Question: I have a 'MainActivity' initially empty. When I click on the "plus" button, you open a 'DialogFragment' where there are two buttons("cancel" and "continue") and a 'EditText'. In 'EditText' you can write the name of the project (project 1 in this case) and by clicking "continue" you can create at run time the "Project 1", a "play" button and a 'TextView' "hello" placed as shown in the image below.
I would like the 'TextView' "hello" was positioned next to the "play" button on the same line.

Here is my code:
Method of the button "continue":
'''
@Override
public void onDialogPositiveClick(DialogFragment dialog) {
EditText editText = (EditText) dialog.getDialog().findViewById(R.id.project_name);
String projectName = editText.getText().toString();
LinearLayout.LayoutParams lp1 = new LinearLayout.LayoutParams(LayoutParams.WRAP_CONTENT, LayoutParams.WRAP_CONTENT);
lp1.gravity = Gravity.END;
Button projectButton = new Button(this);
projectButton.setText(projectName);
projectButton.setLayoutParams(lp1);
projectButton.setOnClickListener(projectListener);
LinearLayout.LayoutParams lp2 = new LinearLayout.LayoutParams(LayoutParams.WRAP_CONTENT, LayoutParams.WRAP_CONTENT);
lp2.gravity = Gravity.START;
lp2.setMarginStart(10);
Button playButton = new Button(this);
playButton.setBackgroundResource(R.drawable.play_button_green);
playButton.setLayoutParams(lp2);
TextView buttonView = new TextView(this);
buttonView.setText("Hello");
LinearLayout linearLayout = (LinearLayout) findViewById(R.id.button_row);
linearLayout.addView(projectButton);
linearLayout.addView(playButton);
linearLayout.addView(buttonView);
}
'''
'MainActivity' XML layout:
'''
<RelativeLayout
xmlns:android="http://schemas.android.com/apk/res/android"
xmlns:tools="http://schemas.android.com/tools"
android:id="@+id/main_layout"
android:layout_width="match_parent"
android:layout_height="match_parent"
android:orientation="horizontal" >
<LinearLayout
android:id="@+id/button_row"
android:layout_width="fill_parent"
android:layout_height="wrap_content"
android:orientation="vertical"
android:layout_alignParentTop="true"
android:layout_alignParentRight="true"
android:layout_alignParentEnd="true" >
</LinearLayout>
</RelativeLayout>
'''
The whole layout must be created dynamically and then using java code not XML.
Anyone have any ideas?
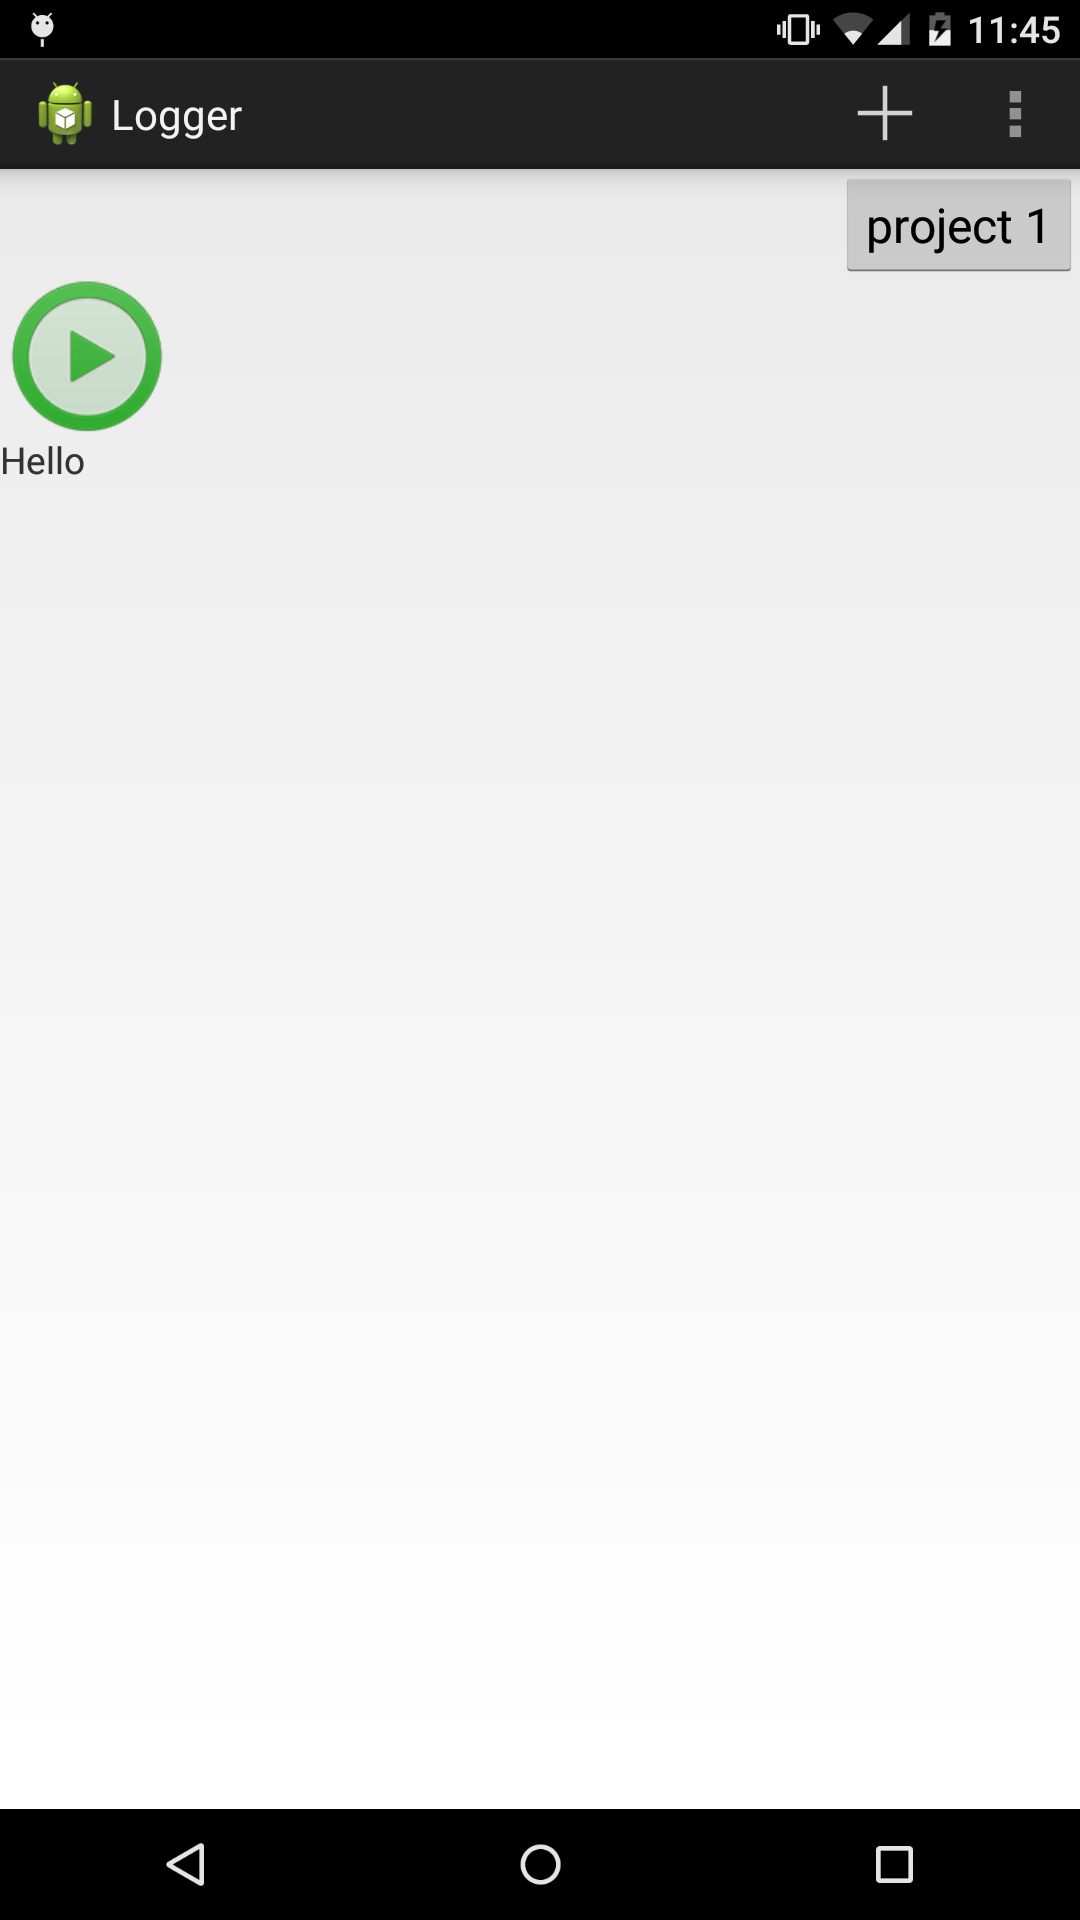
Answer: Put 'Button' and 'TextView' inside 'LinearLayout' with 'orientation="horizontal"'
'''
LinearLayout ll = new LinearLayout(this);
ll.setOrientation(LinearLayout.HORIZONTAL);
ll.addView(playButton);
ll.addView(buttonView);
LinearLayout linearLayout = (LinearLayout) findViewById(R.id.button_row);
linearLayout.addView(projectButton);
linearLayout.addView(ll);
'''